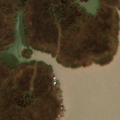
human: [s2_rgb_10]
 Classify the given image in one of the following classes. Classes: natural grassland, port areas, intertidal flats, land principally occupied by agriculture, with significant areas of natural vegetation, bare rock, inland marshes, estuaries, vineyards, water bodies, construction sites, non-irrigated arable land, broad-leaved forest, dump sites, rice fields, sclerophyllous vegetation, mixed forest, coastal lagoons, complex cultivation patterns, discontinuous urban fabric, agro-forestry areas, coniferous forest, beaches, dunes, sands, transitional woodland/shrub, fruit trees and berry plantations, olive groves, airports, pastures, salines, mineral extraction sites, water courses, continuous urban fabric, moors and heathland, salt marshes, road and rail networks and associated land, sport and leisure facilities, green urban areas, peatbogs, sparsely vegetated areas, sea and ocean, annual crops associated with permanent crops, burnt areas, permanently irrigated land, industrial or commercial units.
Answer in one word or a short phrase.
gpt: inland marshes, water bodies